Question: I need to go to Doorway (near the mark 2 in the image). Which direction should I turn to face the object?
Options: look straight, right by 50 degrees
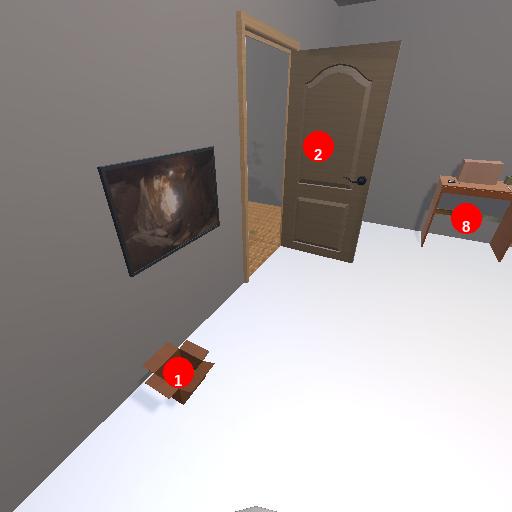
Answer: look straight